Question: Is there any way of inputting the full network path in MS Access Linked Table Manager?

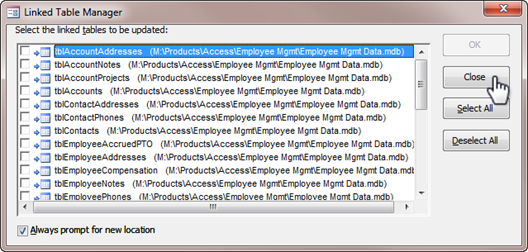
Answer: If your target network location is accessible via Windows Explorer, you should be able to choose it in the dialog from the .
In the , place a checkmark next to a linked table, ensure the box is checked, and click to bring up the dialog. Then navigate to your network location and select the source database:

After clicking in that dialog, you should be returned to the and see that link has been updated with the UNC path:

If that approach doesn't work in your situation, I don't think the can do it. In that case, you could use VBA code to modify the '.Connect' property of the linked table's 'DAO.TableDef'